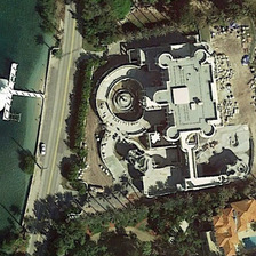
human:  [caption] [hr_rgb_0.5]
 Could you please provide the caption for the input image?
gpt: This beautiful resort is located next to the blue sea.

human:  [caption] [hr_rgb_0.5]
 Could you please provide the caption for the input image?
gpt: The beautiful resort is near the green sea.

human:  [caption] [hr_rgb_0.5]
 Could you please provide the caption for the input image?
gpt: in the middle of the forest was a house with a yellow roof .

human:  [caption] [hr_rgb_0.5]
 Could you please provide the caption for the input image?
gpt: There is a big resort next to the wide sea.

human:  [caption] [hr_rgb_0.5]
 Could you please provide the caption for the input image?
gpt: There is a big resort on the edge of the vast ocean.